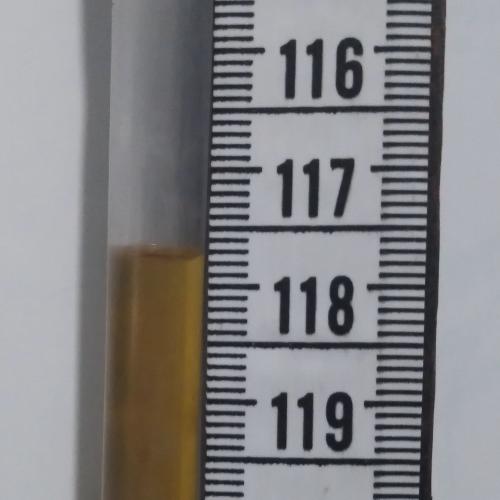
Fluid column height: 117.7 cm